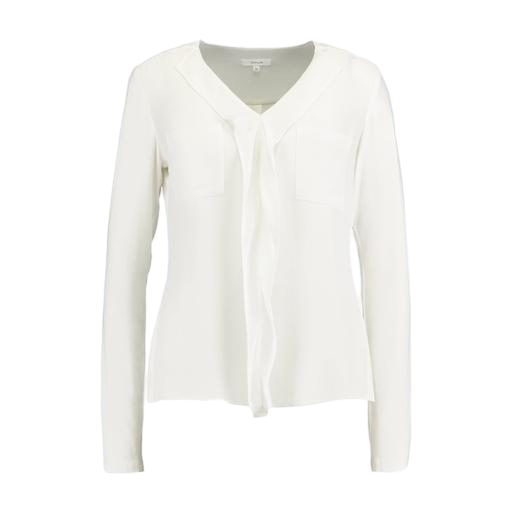
white long-sleeve blouse tie detail, white tie-neck blouse, white tie neck blouse, white background